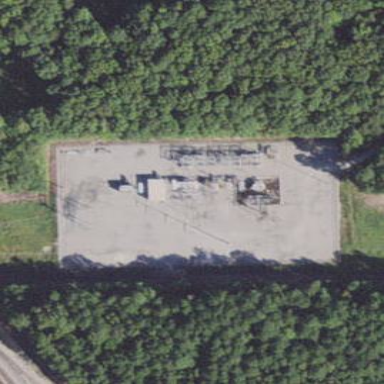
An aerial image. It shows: Power substation.